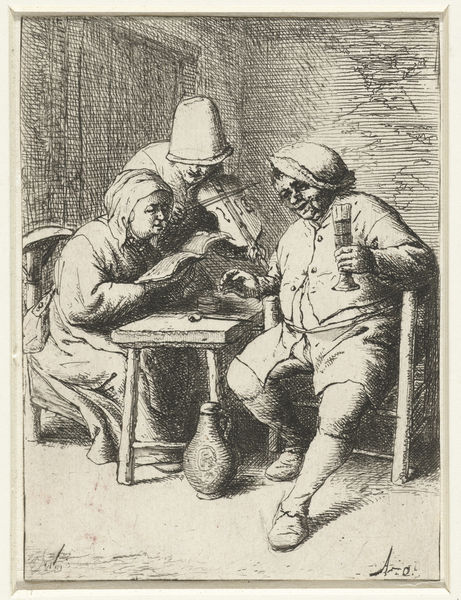
Titel: Vioolspeler en een zingende man en vrouw
Künstler: Adriaen van Ostade
Standort: Amsterdam
Institution: Rijksmuseum
Schlagwörter: chair, hands, hat, men, window, women, chairs, dress, table, woman, pot, vase, wine, man, light, buttons, hats, sketch, glass, door, reading, music, shoes, read, book, cup, drunk, cups, jug, pitcher, beer, drink, bow, drinking, date, violin, hood, dinner, musical, insturment